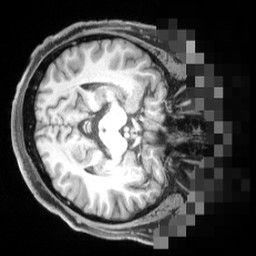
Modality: T1w
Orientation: axial
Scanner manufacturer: siemens
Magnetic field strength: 3 T
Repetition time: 2.55 s